Field crop: maize
Growth stage: 2
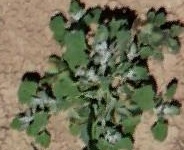
Species: chenopodium